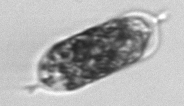
Label: Hemiaulus